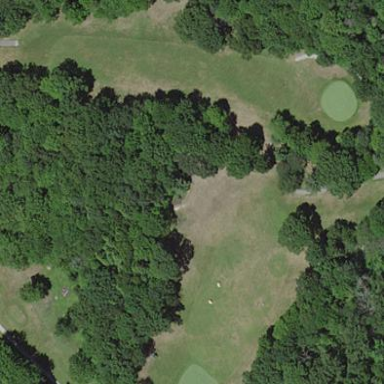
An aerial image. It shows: Golf fairway surrounded by grass.